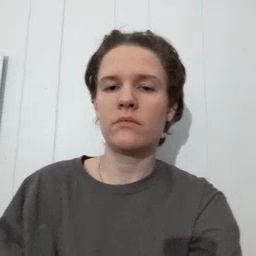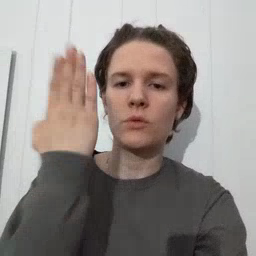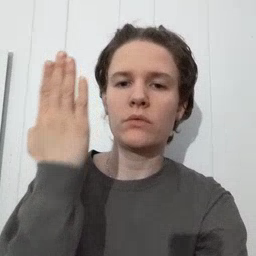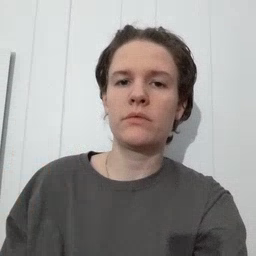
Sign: morning